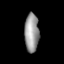
Tissue: lung
Cell type: Myeloid cells
Senescence score: 0.6283
Nuclear area (px): 543
Mean DAPI intensity: 153.624